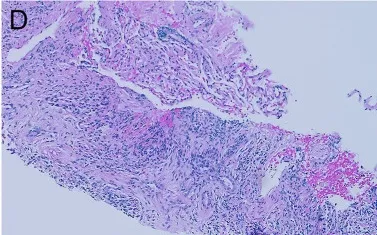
Histologic features of ALK-positive histiocytosis. (D) Lung biopsy with 100X H&E staining showed similar histologic findings of APH.
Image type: pathology (h&e)